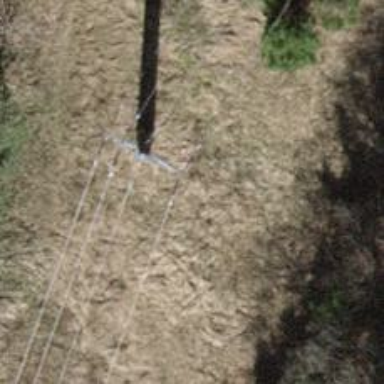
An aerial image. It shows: Power line is depicted.